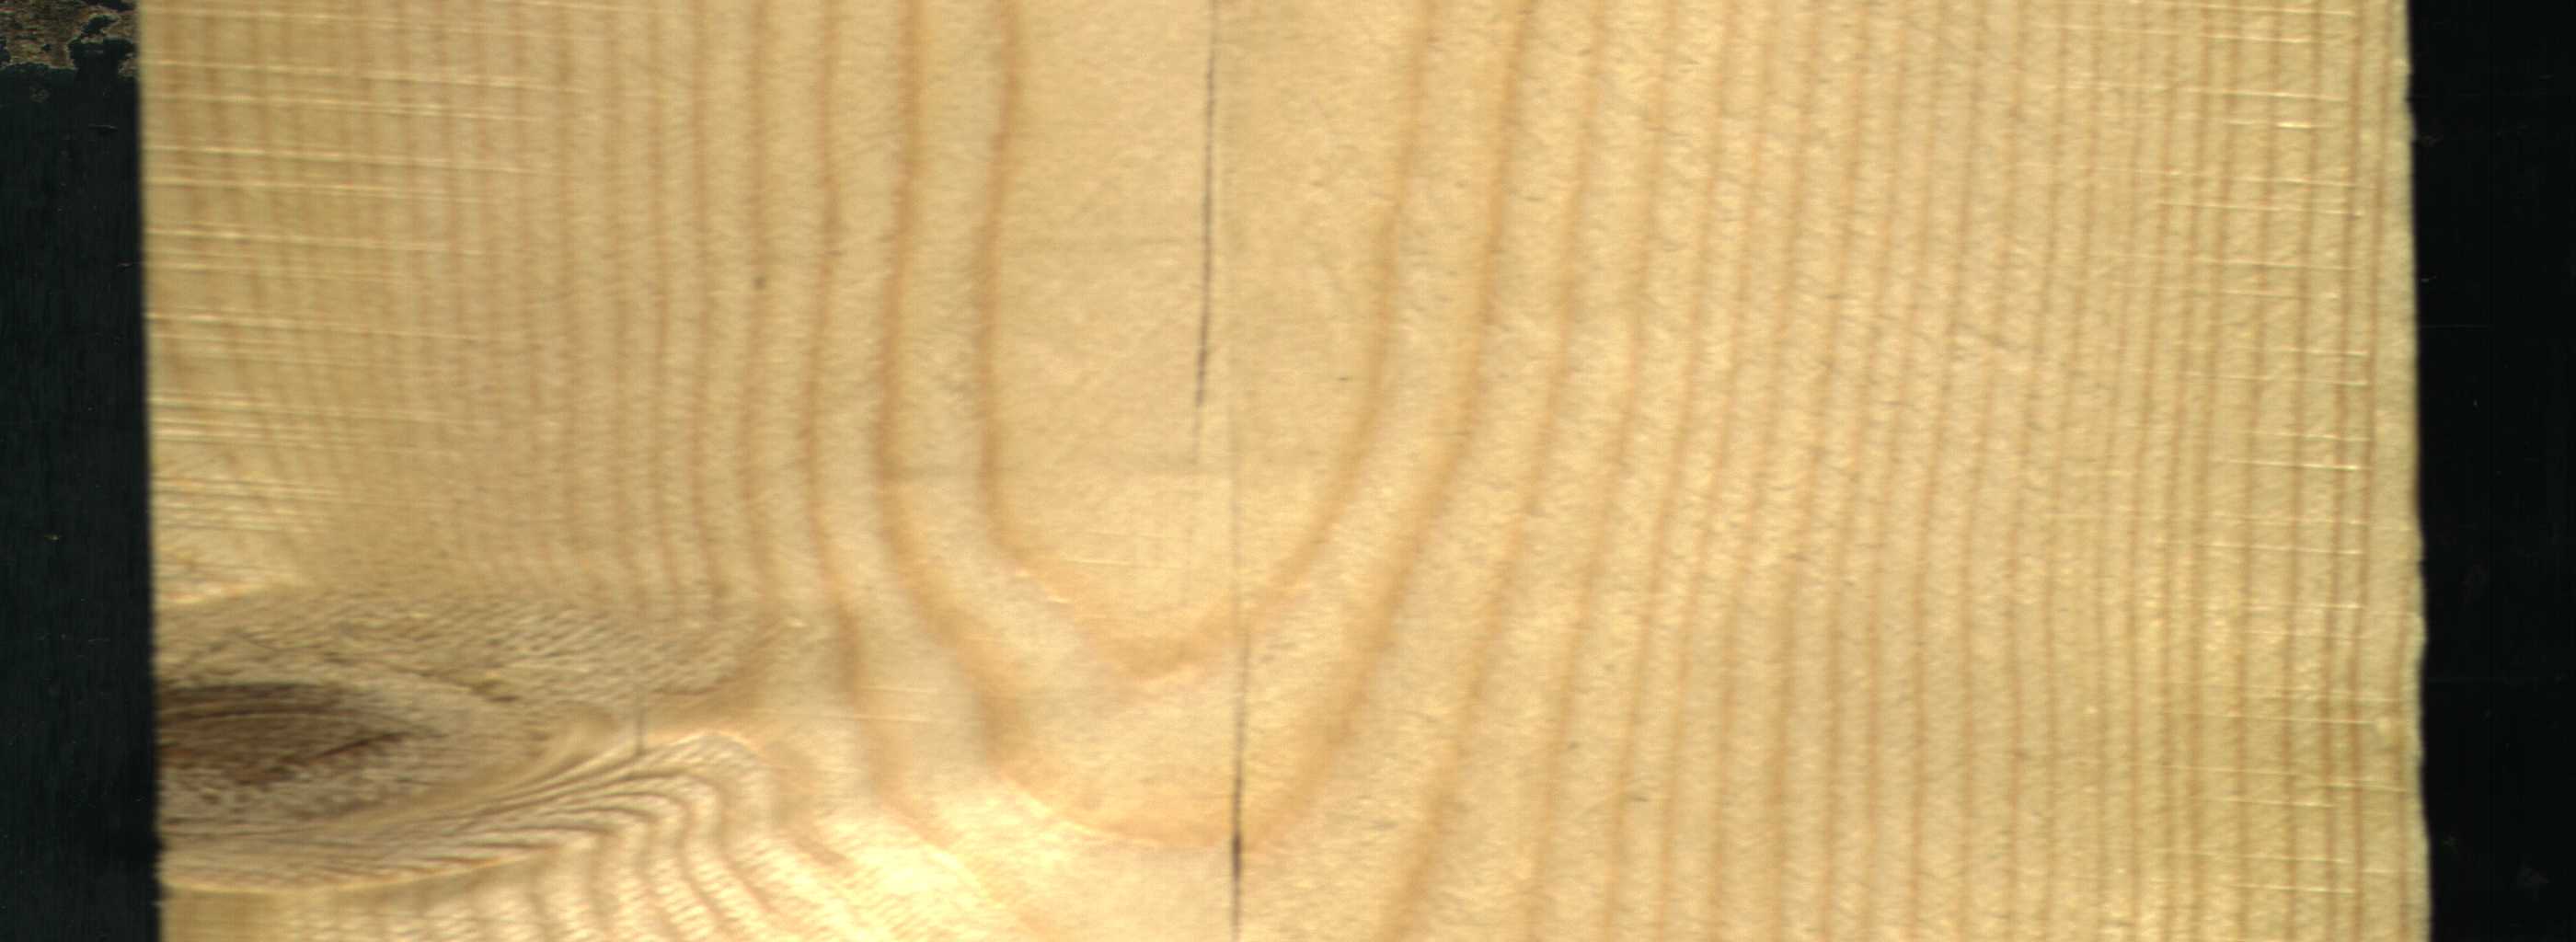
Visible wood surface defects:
Live_Knot